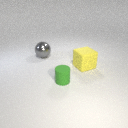
small green rubber cylinder to the left of large yellow rubber cube